Question: I have a people picker inside a UIPopoverController, since it has a search field, which will trigger the keyboard when tapped, then I got this ugly result:

the arrow of the popover is UP which is best look in my app, I also tried to use UP | DOWN but it does not work(still always UP), I know I can use only DOWN arrow instead, but that should be the last solution, I wonder is there any method to deal with this?
Thanks!
update:
I was thinking that can I use UP arrow first, then when the search field becomes first responds(not sure how to detect this), I change it to DOWN arrow(also not sure how to do this)?
update 2:
also the view is not a table or something that can be scrolled, so I cannot scroll the view to make the popover look fine.
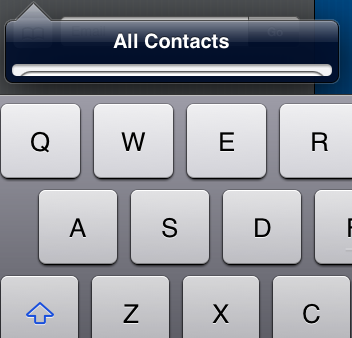
Answer: You are right, that is quite an ugly resolution.
The problem is that the 'UIPopoverController' is coded to avoid colling with the keyboard view.
I think the only way you can work around this is to either create a custom 'UIPopoverController' that ignores the keyboard appearing (i believe some listeners needs to be disabled on either the SharedApplication or mainscreen) or make a custom UIView that holds this.